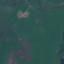
Land use / land cover: Pasture